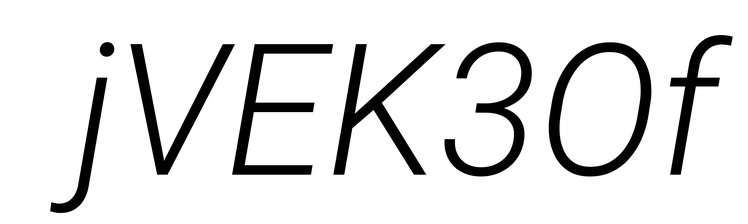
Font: Roboto-Italic_Light_Italic